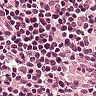
Metastatic tissue present: no